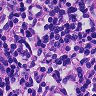
Metastatic tissue present: no